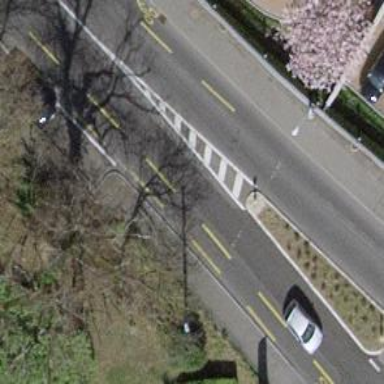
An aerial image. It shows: Asphalt residential road with designated cycle lane on both sides.